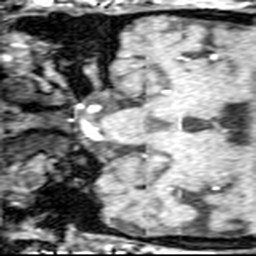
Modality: angio
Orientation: coronal
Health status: ill
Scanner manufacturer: siemens
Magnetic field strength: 1.5 T
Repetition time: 0.039 s
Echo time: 0.00502 s